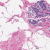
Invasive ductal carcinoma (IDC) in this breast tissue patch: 0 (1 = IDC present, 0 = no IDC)